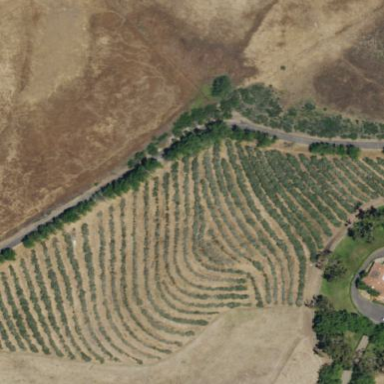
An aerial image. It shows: Orchard.